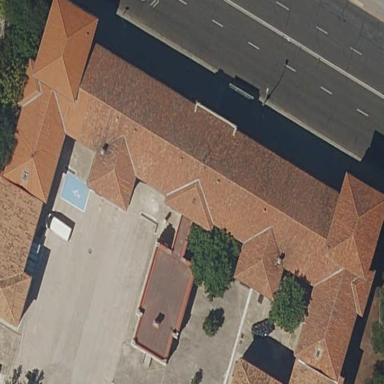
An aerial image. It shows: School building.